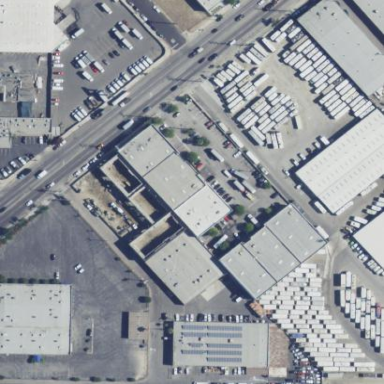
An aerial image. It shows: Warehouse.